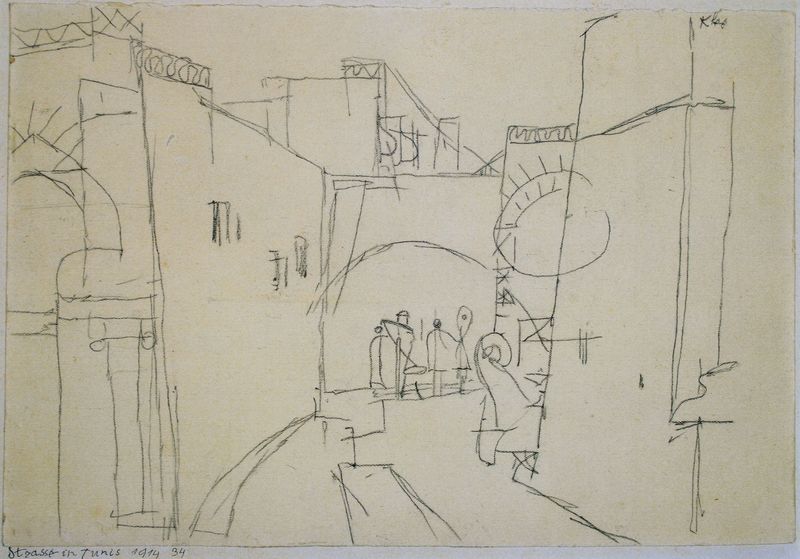
Titel: Strasse in Tunis, 1914, 34
Künstler: Paul Klee
Standort: Schweiz
Institution: Privatbesitz
Schlagwörter: himmel, weiß, frauen, menschen, stadt, fenster, grau, kreide, männer, schwarz, skizze, strasse, strassenszene, szene, säule, zeichnung, dach, gebäude, haus, weg, leute, ornament, wand, architektur, häuser, brücke, brüstung, gitter, sonne, gewand, personen, kinder, rund, turm, balkon, schrift, papier, bogen, fassade, fassaden, gasse, passanten, venedig, studie, moderne, afrika, dorf, dächer, grafik, graphik, linien, markt, besucher, staffage, geländer, striche, tor, zinnen, bögen, wände, wei, arkade, orient, türme, kohle, schwarzweiss, schraffur, gehweg, bleistift, macke, treffen, kapitell, gemäuer, spitzbogen, mauern, picasso, nummerierung, klee, handschrift, tunis, skize, bazar, medina, wänder, mackke, dac, makrt